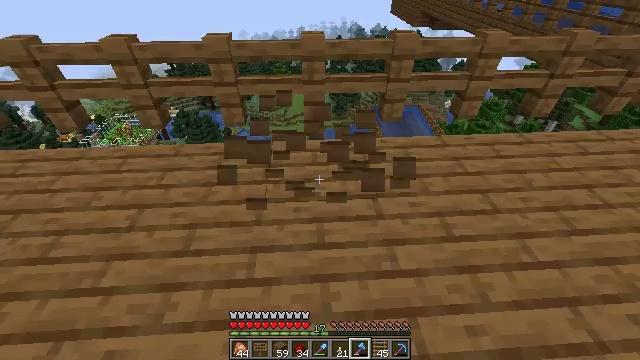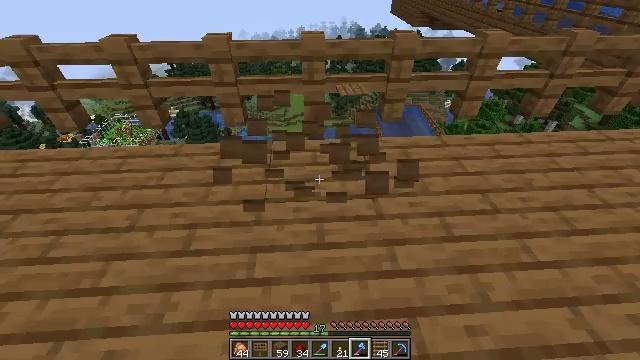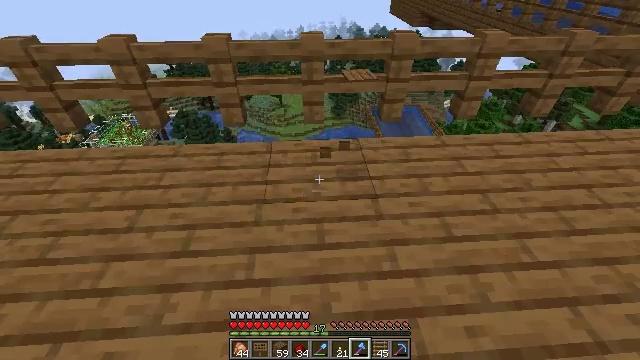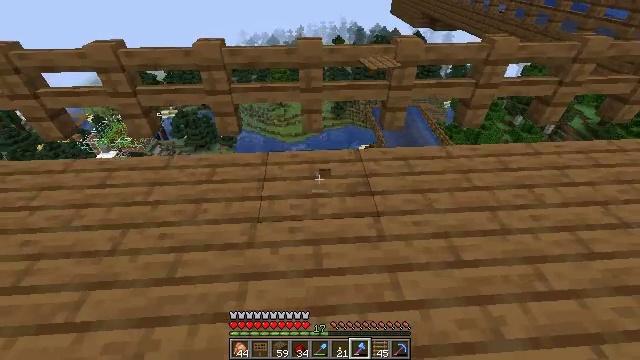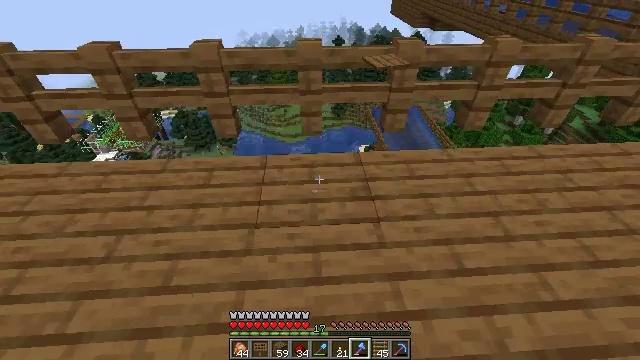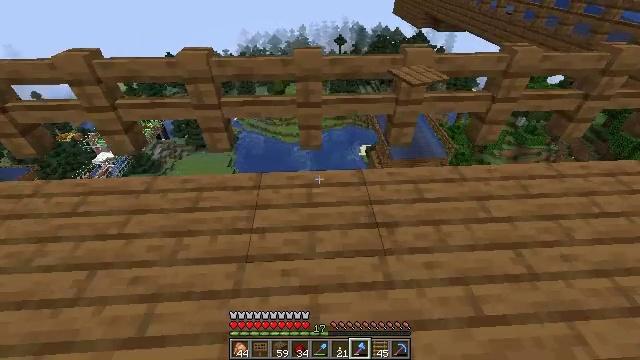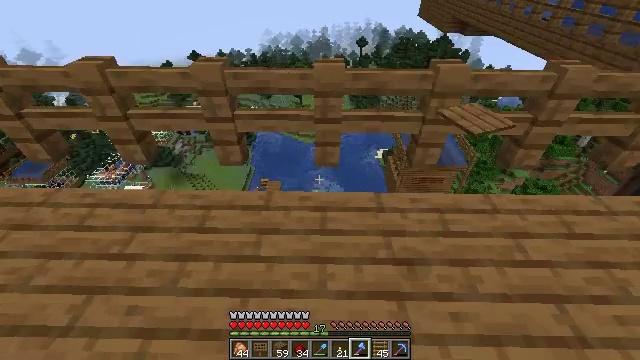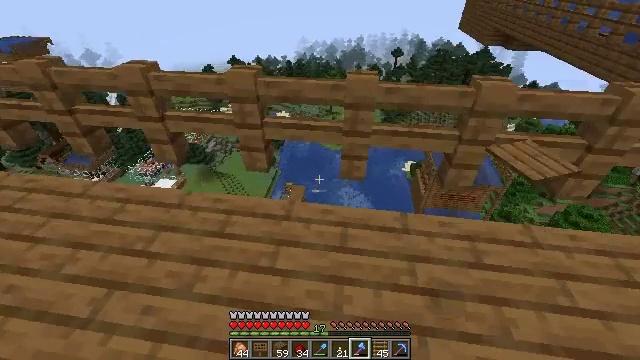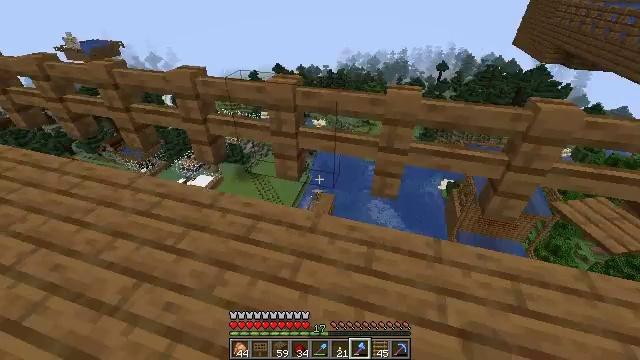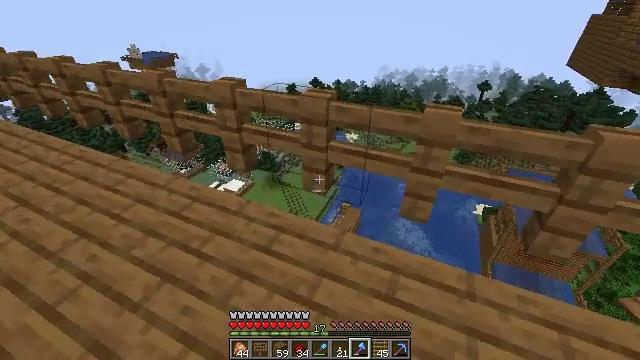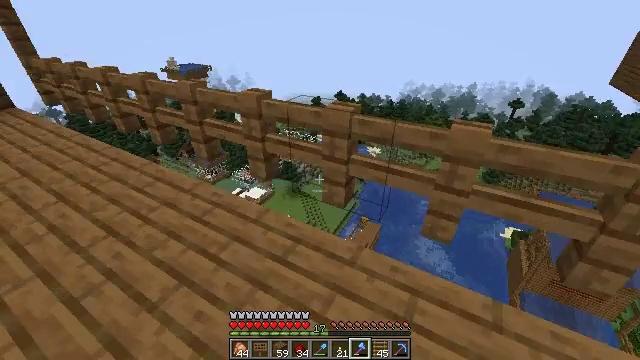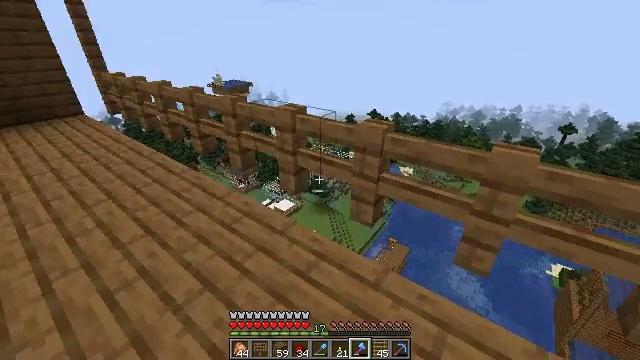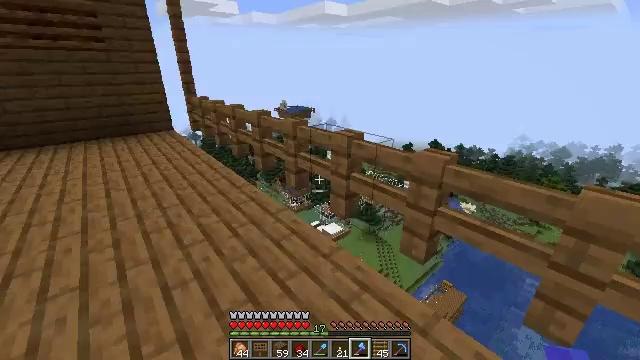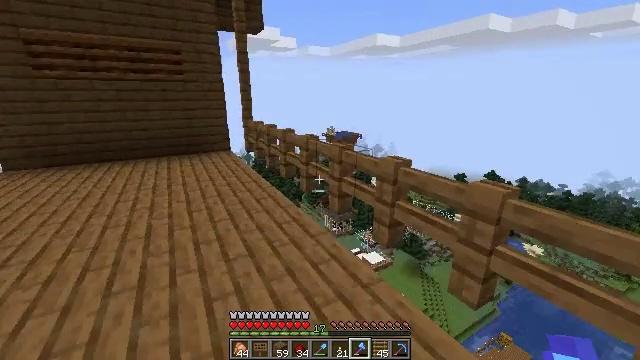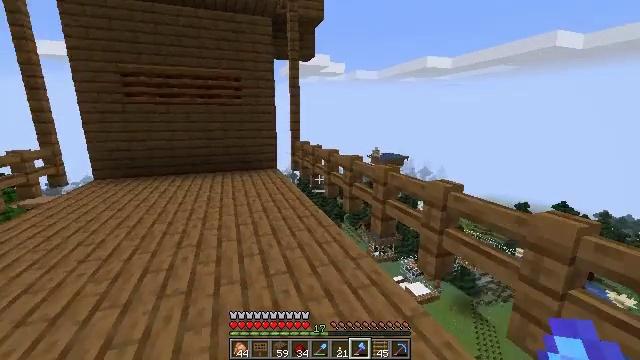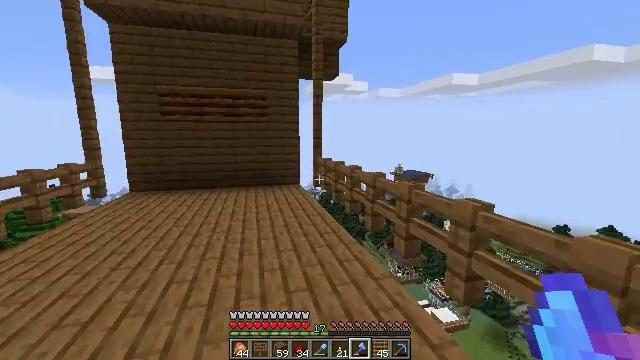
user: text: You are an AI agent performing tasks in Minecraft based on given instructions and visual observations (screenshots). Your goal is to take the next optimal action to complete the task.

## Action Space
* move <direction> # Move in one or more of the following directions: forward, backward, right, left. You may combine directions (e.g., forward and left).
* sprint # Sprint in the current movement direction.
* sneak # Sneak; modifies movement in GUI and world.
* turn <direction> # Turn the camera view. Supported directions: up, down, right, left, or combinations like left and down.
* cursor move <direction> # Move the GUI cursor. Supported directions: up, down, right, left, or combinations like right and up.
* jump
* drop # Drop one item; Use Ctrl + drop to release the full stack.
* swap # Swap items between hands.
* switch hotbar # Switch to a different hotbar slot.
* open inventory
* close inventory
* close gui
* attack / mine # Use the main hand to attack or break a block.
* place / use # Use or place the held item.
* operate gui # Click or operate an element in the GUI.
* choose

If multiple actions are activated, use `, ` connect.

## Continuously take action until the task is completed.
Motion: motion action
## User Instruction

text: Attack the composter to add it to your inventory.
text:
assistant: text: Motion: no_op
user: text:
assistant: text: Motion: move forward
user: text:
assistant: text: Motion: move forward
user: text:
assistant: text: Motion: move forward
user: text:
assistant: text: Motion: move forward
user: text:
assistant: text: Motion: move forward, turn left
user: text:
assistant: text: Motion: turn left and up
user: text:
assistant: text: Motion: turn left and up
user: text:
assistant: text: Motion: turn left and up
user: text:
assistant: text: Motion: turn left and up
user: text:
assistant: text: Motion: turn left and up
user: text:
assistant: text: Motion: turn left and up
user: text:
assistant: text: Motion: turn left and up
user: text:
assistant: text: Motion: turn left and up
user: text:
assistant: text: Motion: turn left and up
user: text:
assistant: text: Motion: turn left and up
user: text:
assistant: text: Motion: turn left and up
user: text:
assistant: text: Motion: move forward
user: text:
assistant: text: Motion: move forward
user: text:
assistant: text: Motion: move forward
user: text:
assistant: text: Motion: move forward
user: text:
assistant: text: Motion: move forward
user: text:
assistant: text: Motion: move forward and move left
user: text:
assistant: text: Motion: move forward and move left
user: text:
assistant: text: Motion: move forward and move left
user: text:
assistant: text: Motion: move forward and move left
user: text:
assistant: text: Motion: move forward and move left, turn right
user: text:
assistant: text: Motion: move forward and move left
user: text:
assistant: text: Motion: move forward and move left, turn right
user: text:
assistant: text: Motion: move forward and move left, turn right